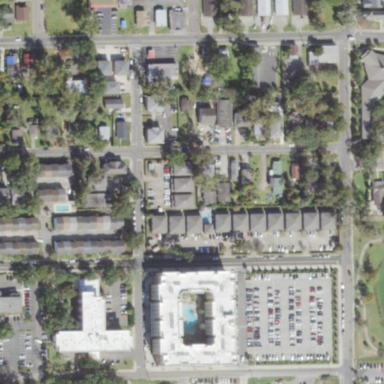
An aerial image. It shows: Residential area with apartments.